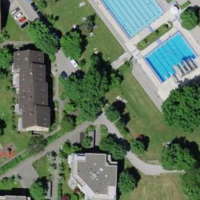
EUNIS habitat code: 53
Species observed at this site:
Trifolium pratense